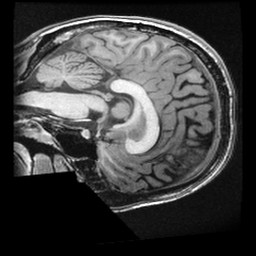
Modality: T1w
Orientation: sagittal
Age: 23
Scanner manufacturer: ge
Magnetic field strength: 3 T
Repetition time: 0.008248 s
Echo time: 0.003096 s